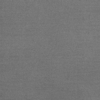
Label: dusty